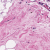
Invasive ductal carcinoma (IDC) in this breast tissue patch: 0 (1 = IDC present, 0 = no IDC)